Interaction volume radius: 10 \u00c5
Interaction volume height: 10 \u00c5
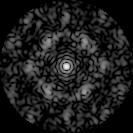
Disorder parameter: 0.6181